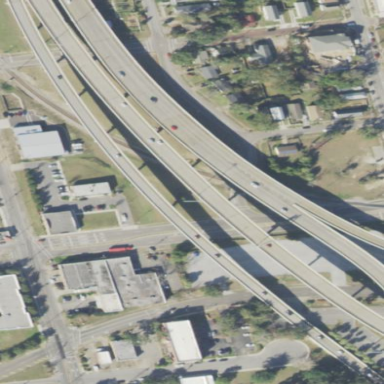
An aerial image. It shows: Bridge with ramp.